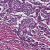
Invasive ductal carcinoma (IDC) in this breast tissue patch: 1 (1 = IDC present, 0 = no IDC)